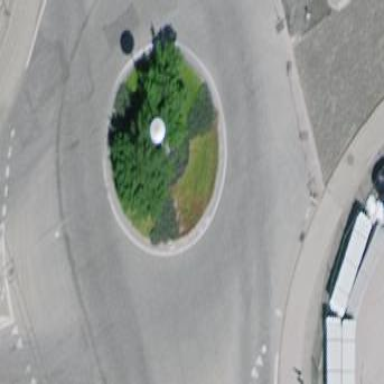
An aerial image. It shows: Tertiary road made of asphalt leading to roundabout junction.